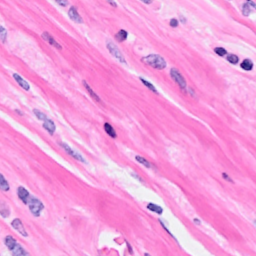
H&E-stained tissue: Breast